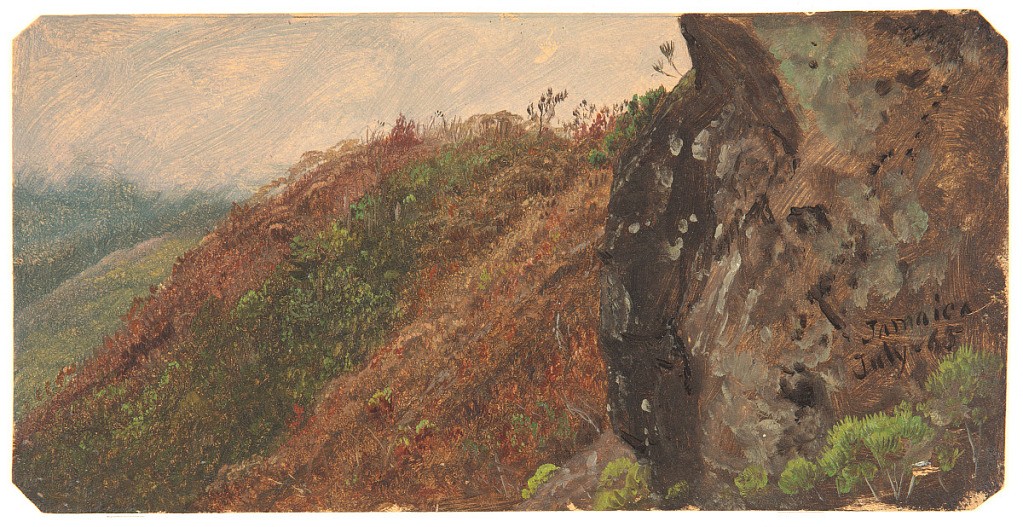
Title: Mountain Ridge with Rock, Jamaica
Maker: Frederic Edwin Church, American, 1826–1900
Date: July 1865
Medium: Brush and oil, graphite on paperboard
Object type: Drawing
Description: Landscape sketch showing view of a heavily wooded mountain ridge with a rocky prominence in Jamaica. Large boulder or rockface dominates right portion of composition. In middle distance, woods of hillsides alternate between green and brown. Sky above rendered in hazy muddled gray. Green plants visible at right foreground.